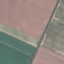
Land use / land cover class: AnnualCrop